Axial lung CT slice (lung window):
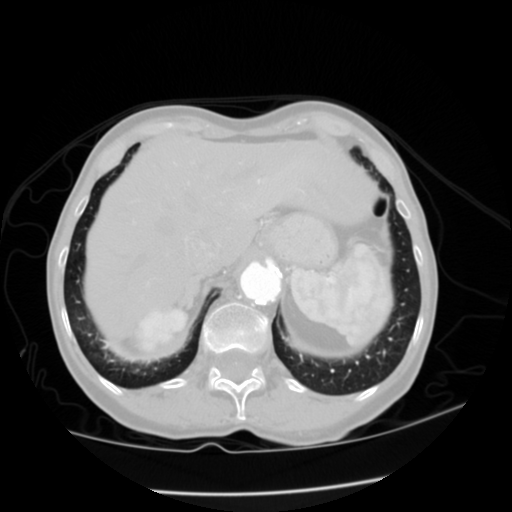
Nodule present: no